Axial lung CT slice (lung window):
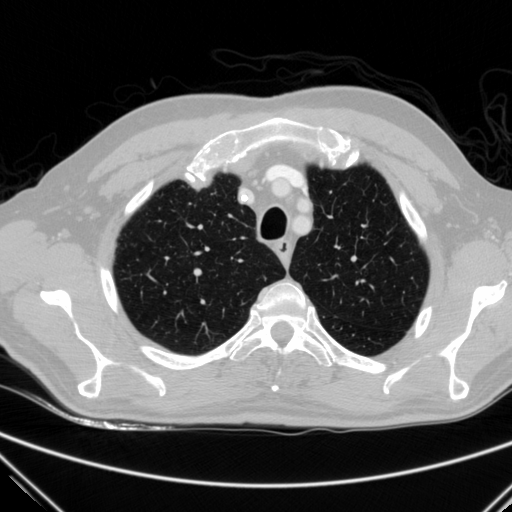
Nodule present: no